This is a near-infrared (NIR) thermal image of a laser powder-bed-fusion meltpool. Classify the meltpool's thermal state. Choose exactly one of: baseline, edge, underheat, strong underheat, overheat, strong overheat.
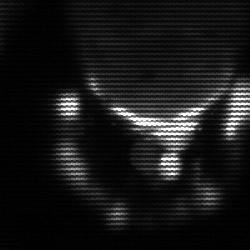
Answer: edge